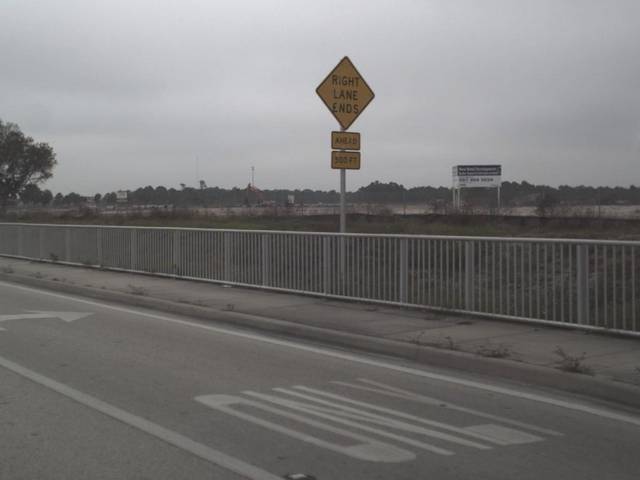
Region: United States
Coordinates: 28.035, -80.651